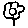
Label: flower